Question: I have a Microsoft Azure Cloud Service Worker Role application which can clone from Bitbucket/Mercurial repositories.
After a successfull authentication I started to clone from the repository via SSH.
'''
var repository = new Mercurial.Repository(<LOCALRESOURCEPATH>);
repository.Clone(repoUrl.ToString(), new Mercurial.CloneCommand().WithObserver(new Mercurial.DebugObserver()).WithUpdate(false).WithTimeout(100000));
'''
I choose a very big number for the Timeout, because the size of the repository is minimum about 100-150 MB (it contains an Orchard source).
The code works fine, the Mercurial.NET starts to clone the content of the repository to the disc.
Than at one point (as you can see in the picture that visual c++ 2008 file) the transaction aborted.
But why? What can be the problem with this file?

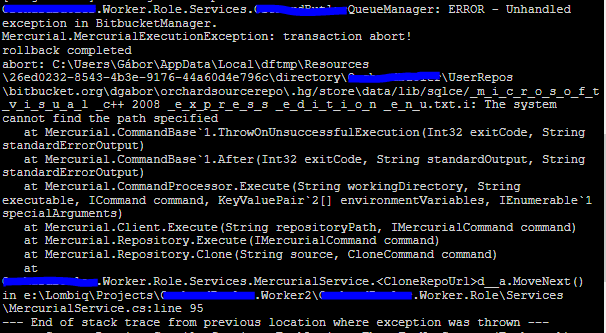
Answer: It might be related to 255 characters file path limitation. Try to relocate the repository, for example to the folder C:\my_rep.